Question: I use <URL> that fails intermittently seemingly because of "timing issues" with Google's server's. Last time I checked it worked but that seems like a coincident. Should I make a cron job that accesses the page every 5 minutes to make data stay fresh in memory? The serverside KML generator is:
'''
class KMLHandler(webapp2.RequestHandler):
def get(self):
self.response.headers['Cache-Control'] = 'public,max-age=%s' % 86400
start = datetime.datetime.now() - timedelta(days=60)
from google.appengine.api import memcache
memcache_key = 'ads'
data = memcache.get(memcache_key)
if data is None:
a = Ad.all().filter('modified >',
start).filter('published =',
True).order('-modified').fetch(1000)
memcache.set('ads', a)
else:
a = data
dispatch = 'templates/kml.html'
template_values = {'a': a, 'request': self.request,
'host': os.environ.get('HTTP_HOST',
os.environ['SERVER_NAME'])}
path = os.path.join(os.path.dirname(__file__), dispatch)
output = template.render(path, template_values)
self.response.headers['Content-Type'] = 'application/vnd.google-earth.kml+xml'
self.response.headers['Content-Length'] = len(output)
self.response.out.write(output)
'''
--
The template file is:
'''
<?xml version="1.0" encoding="UTF-8"?>
<kml xmlns="http://www.opengis.net/kml/2.2" xmlns:gx="http://www.google.com/kml/ext/2.2" xmlns:kml="http://www.opengis.net/kml/2.2" xmlns:atom="http://www.w3.org/2005/Atom">
<Document>
{% for ad in a %}
{% if ad.geopt %}
<Placemark><name></name><description>
<![CDATA[{% if ad.uri2view %}<img src="{{ ad.uri2view }}">{% endif %}<a href="http://www.koolbusiness.com/vi/{{ad.key.id}}"> {{ ad.title }} </a><br/>{{ad.text|truncatewords:20}}]]></description><Point><coordinates>{{ad.geopt.lon|floatformat:2}},{{ad.geopt.lat|floatformat:2}}</coordinates></Point></Placemark>{% endif %}{% endfor %}</Document></kml>
'''
--
I've also run the <URL> through a KML validator to ensure that it is correct. It is dynamically generated and I try to cache it. It just fails intermittently for no apperant reason. I have Python that generates the KML and the code is checked and should be working. I don't see where the program is wrong? I can take the output of my script, save it as a static kml file, and that works and the KML is valid so it seems there are "timing issues" in serving it to google when it is being dynamically generated. But how can I troubleshoot this further? I could change the whole strategy to using JSON instead but that will be a lot of recoding and I think I'm close to making it work.
The 3 strategies I can think of is
- - -
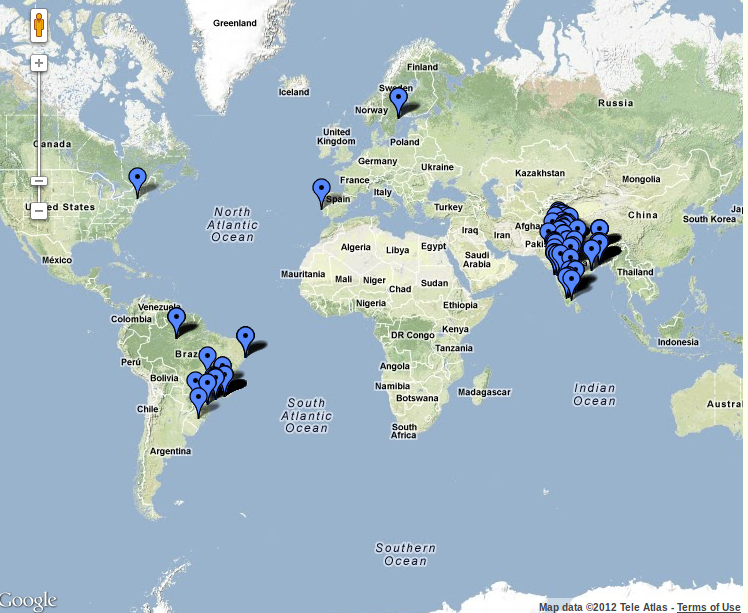
Answer: I suspect it's taking too long to build your KML so Google is giving up. I tested the <URL> expires.
If the process that generates the KML can't be improved, you should cache the actual file data you generate so you can return it quicker in the future. Using the Task Queue API / Cron you could keep that cache up to date by running a rebuild task every N minutes.